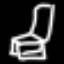
Label: chair